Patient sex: M
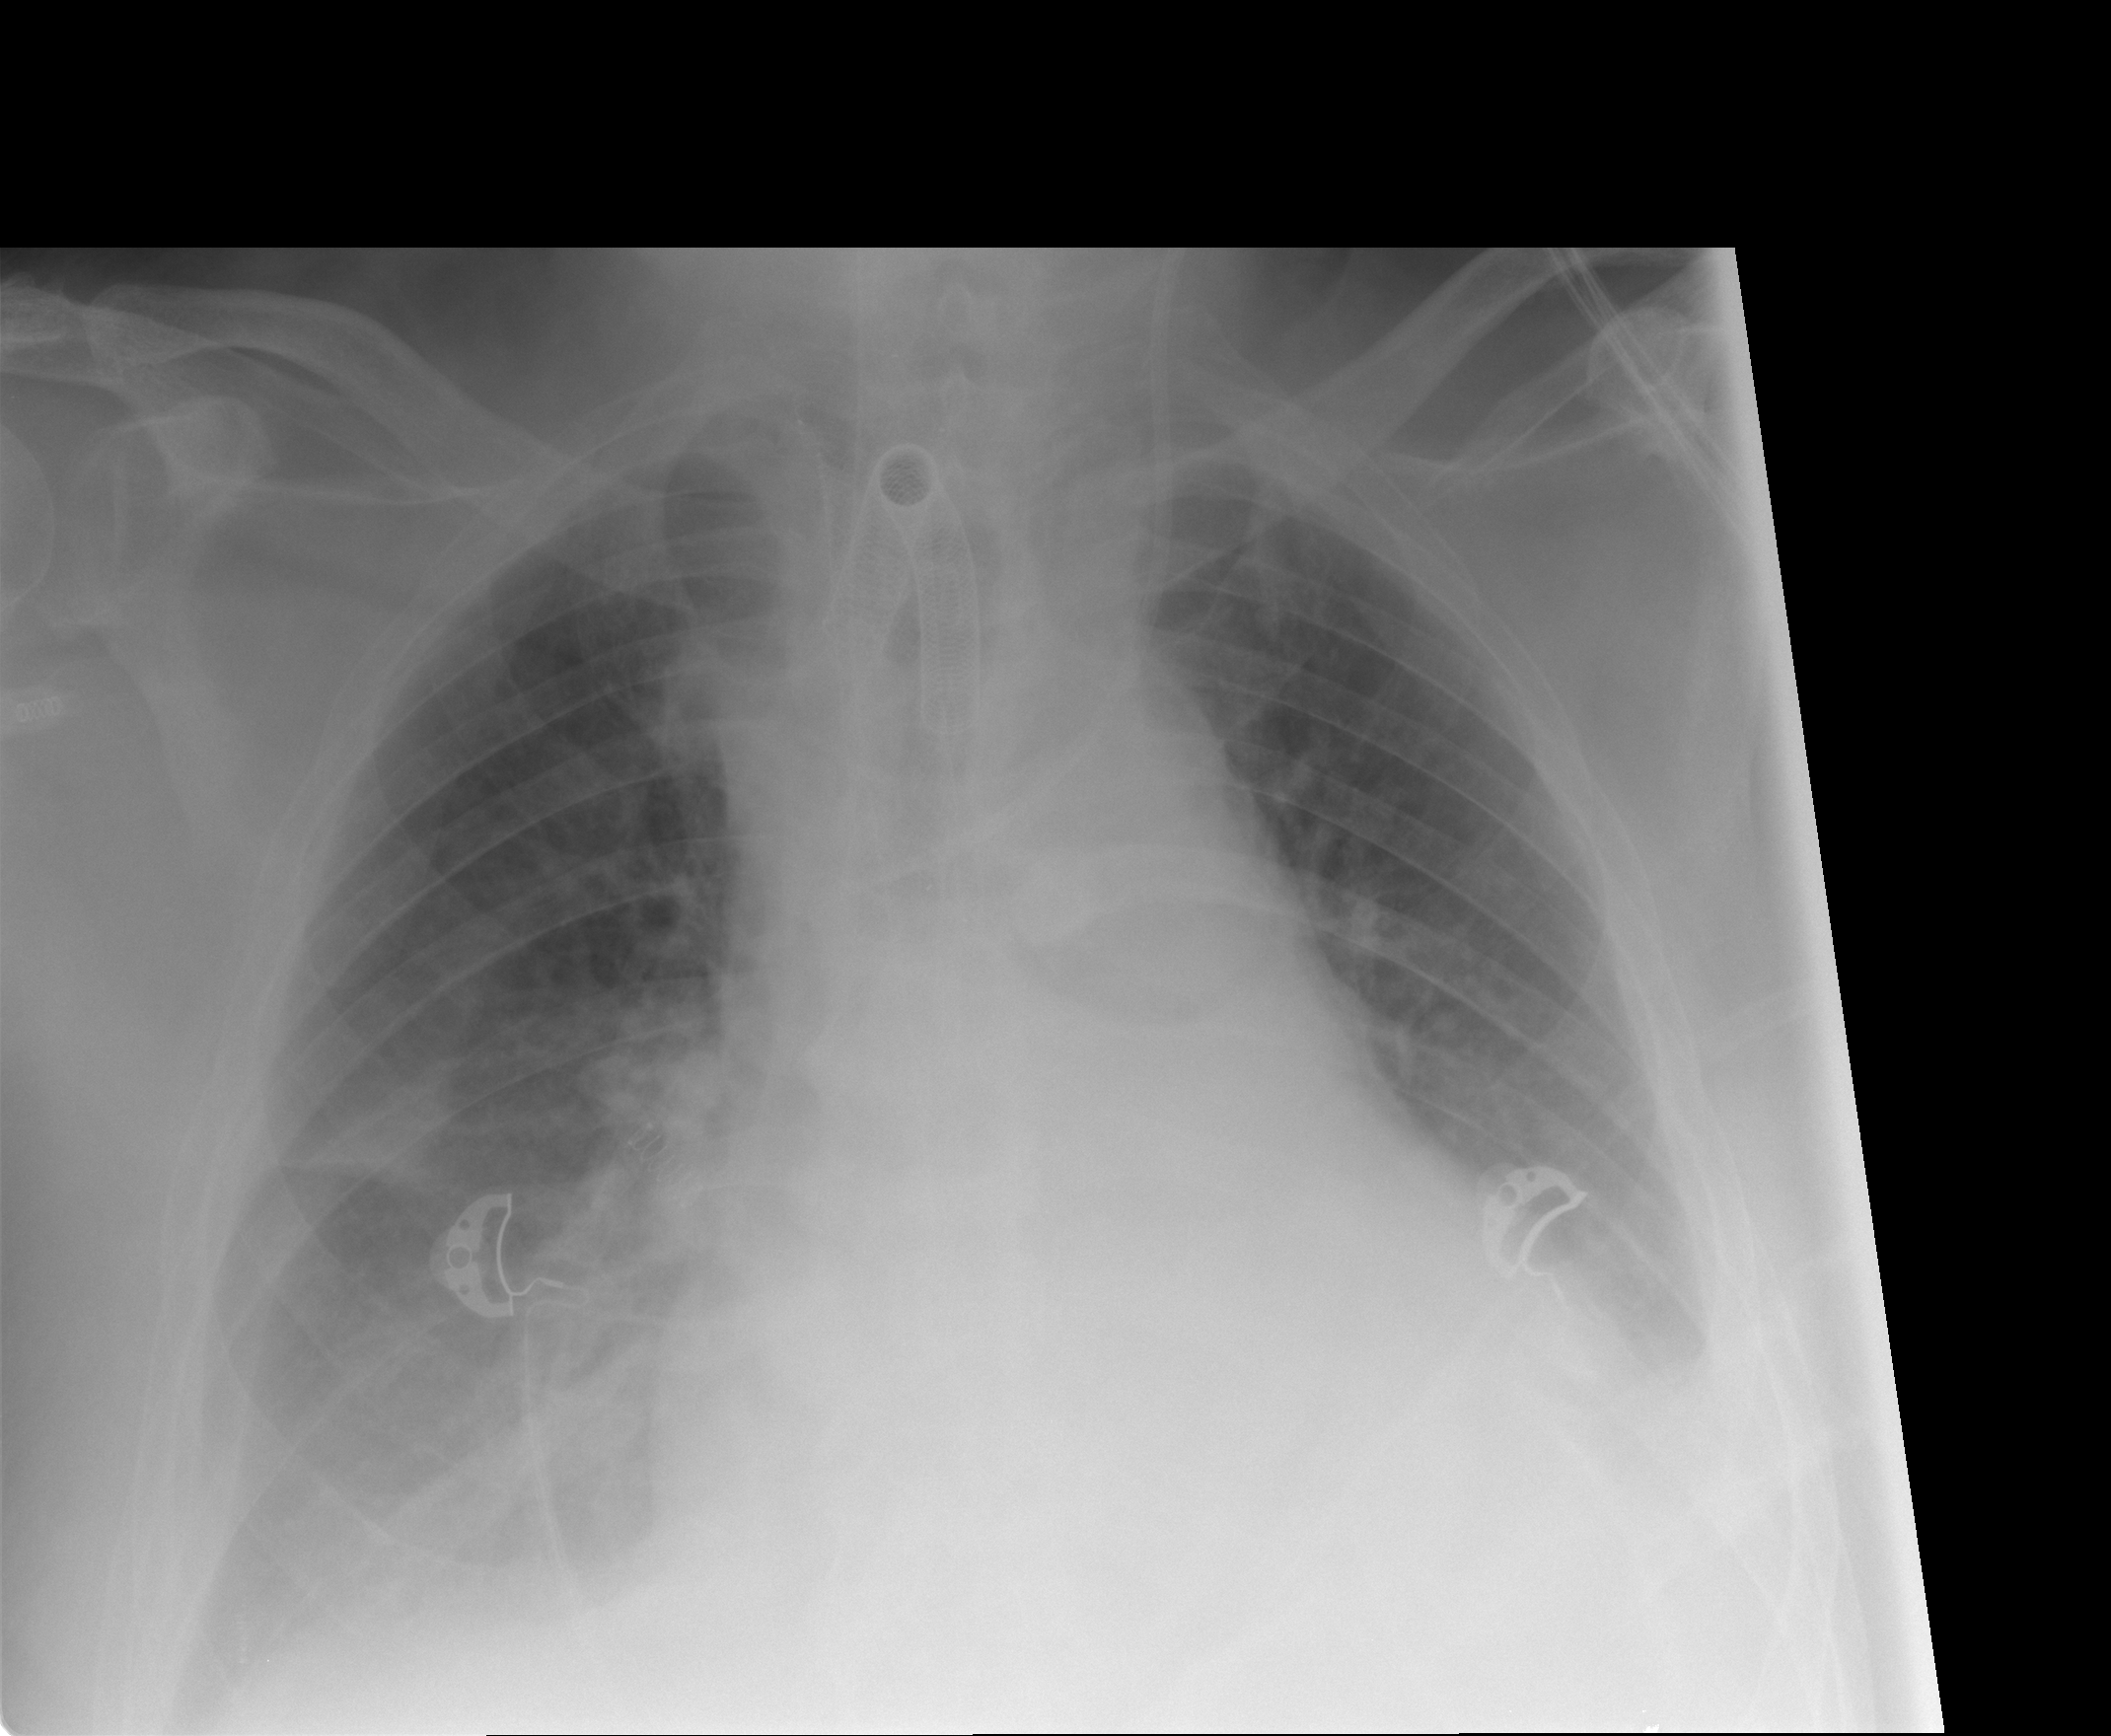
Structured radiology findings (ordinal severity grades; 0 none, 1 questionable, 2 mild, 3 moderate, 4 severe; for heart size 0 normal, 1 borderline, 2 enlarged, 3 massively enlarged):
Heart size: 2
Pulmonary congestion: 2
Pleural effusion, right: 2
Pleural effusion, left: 2
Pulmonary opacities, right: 0
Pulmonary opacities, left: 0
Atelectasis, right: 2
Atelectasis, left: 2